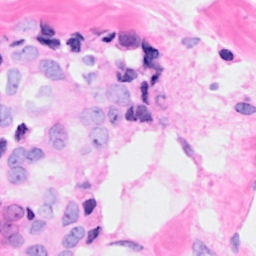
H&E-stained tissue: Breast